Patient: sex F, age 65
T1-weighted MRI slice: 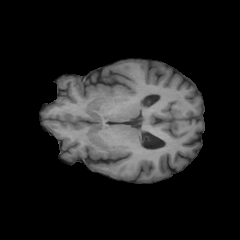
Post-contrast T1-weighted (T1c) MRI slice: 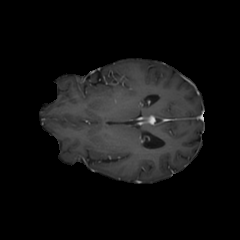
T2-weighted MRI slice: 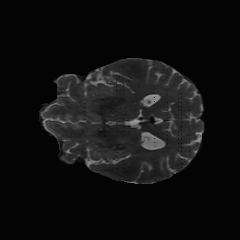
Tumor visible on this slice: no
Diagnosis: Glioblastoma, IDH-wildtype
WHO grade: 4